Field crop: maize
Growth stage: 2
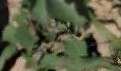
Species: maize